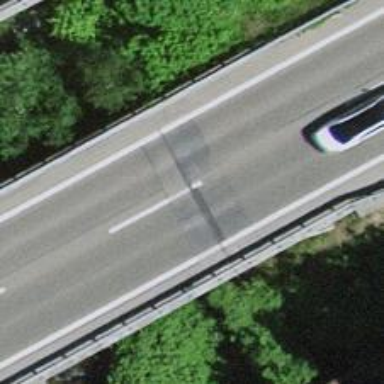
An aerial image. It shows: Bridge over motorway.